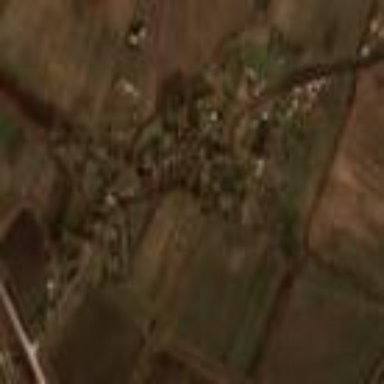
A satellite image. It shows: Village.